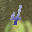
Label: 4